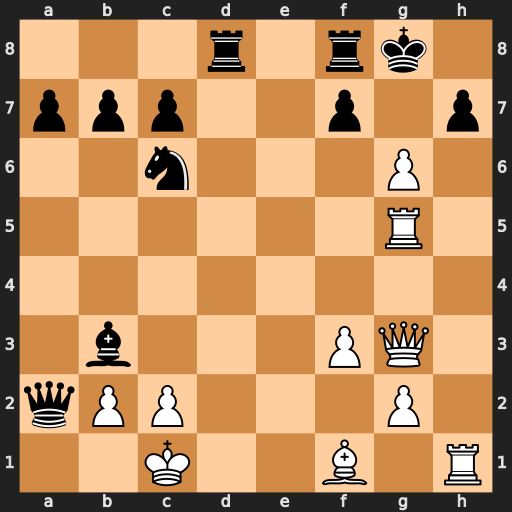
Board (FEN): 3r1rk1/ppp2p1p/2n3P1/6R1/8/1b3PQ1/qPP3P1/2K2B1R
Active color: w
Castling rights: -
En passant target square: -
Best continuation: gxh7+ Kh8 Rg8+ Rxg8 hxg8=Q#